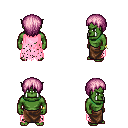
a pixel art fantasy rpg character, male body template, orc, green skin, pink tattered cape, robe skirt, pink plain hairstyle, bracelets, four views (front, back, left, right), 2x2 character sprite sheet, small pixel art, hard edges, no anti-aliasing